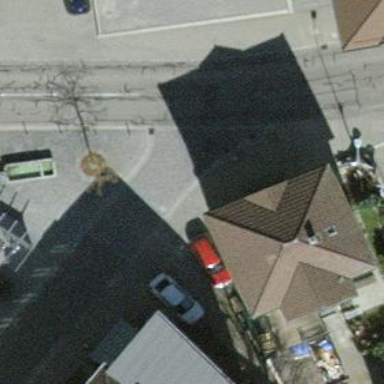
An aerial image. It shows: Apartments building with pyramidal roof.